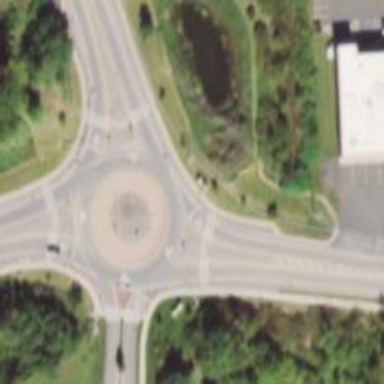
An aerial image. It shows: Roundabout at primary highway.